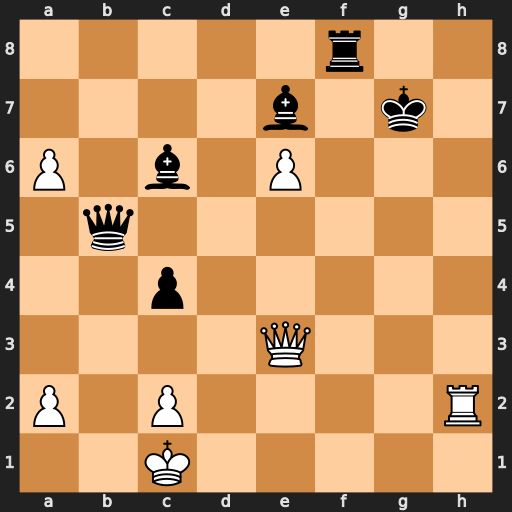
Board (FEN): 5r2/4b1k1/P1b1P3/1q6/2p5/4Q3/P1P4R/2K5
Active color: w
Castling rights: -
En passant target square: -
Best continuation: Qh6+ Kg8 Qg6#